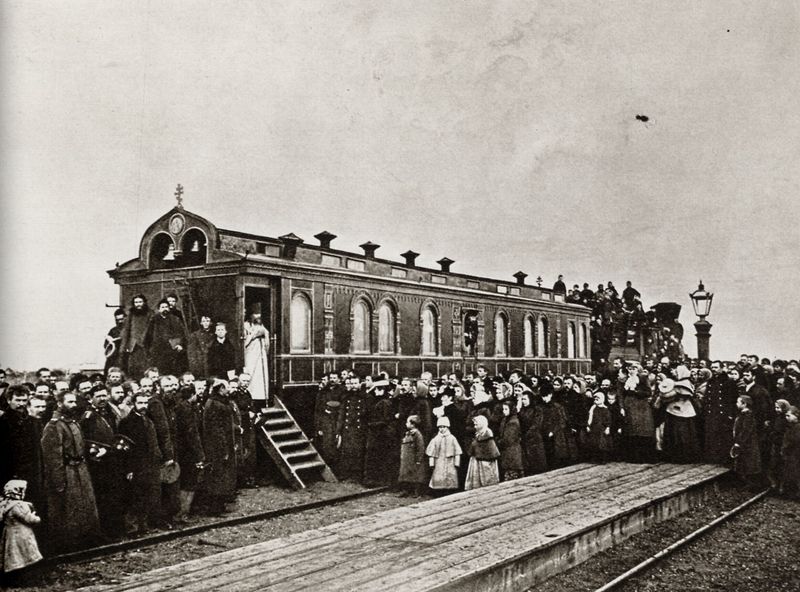
Titel: Warten auf den Gottesdienst: ein als fahrbare Kirche ausgestatteter Eisenbahnwagen auf einem Abstellgleis im westlichen Sibirien
Künstler: Anton Tschechow
Schlagwörter: menschen, laterne, kinder, zug, treppe, bretter, foto, menschenmenge, photo, bahnsteig, schienen, ankunft, glocken, eintreffen